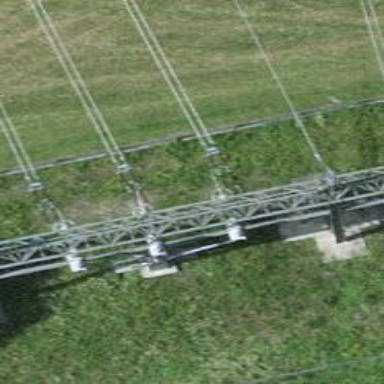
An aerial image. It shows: Three power lines with cables.